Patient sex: M
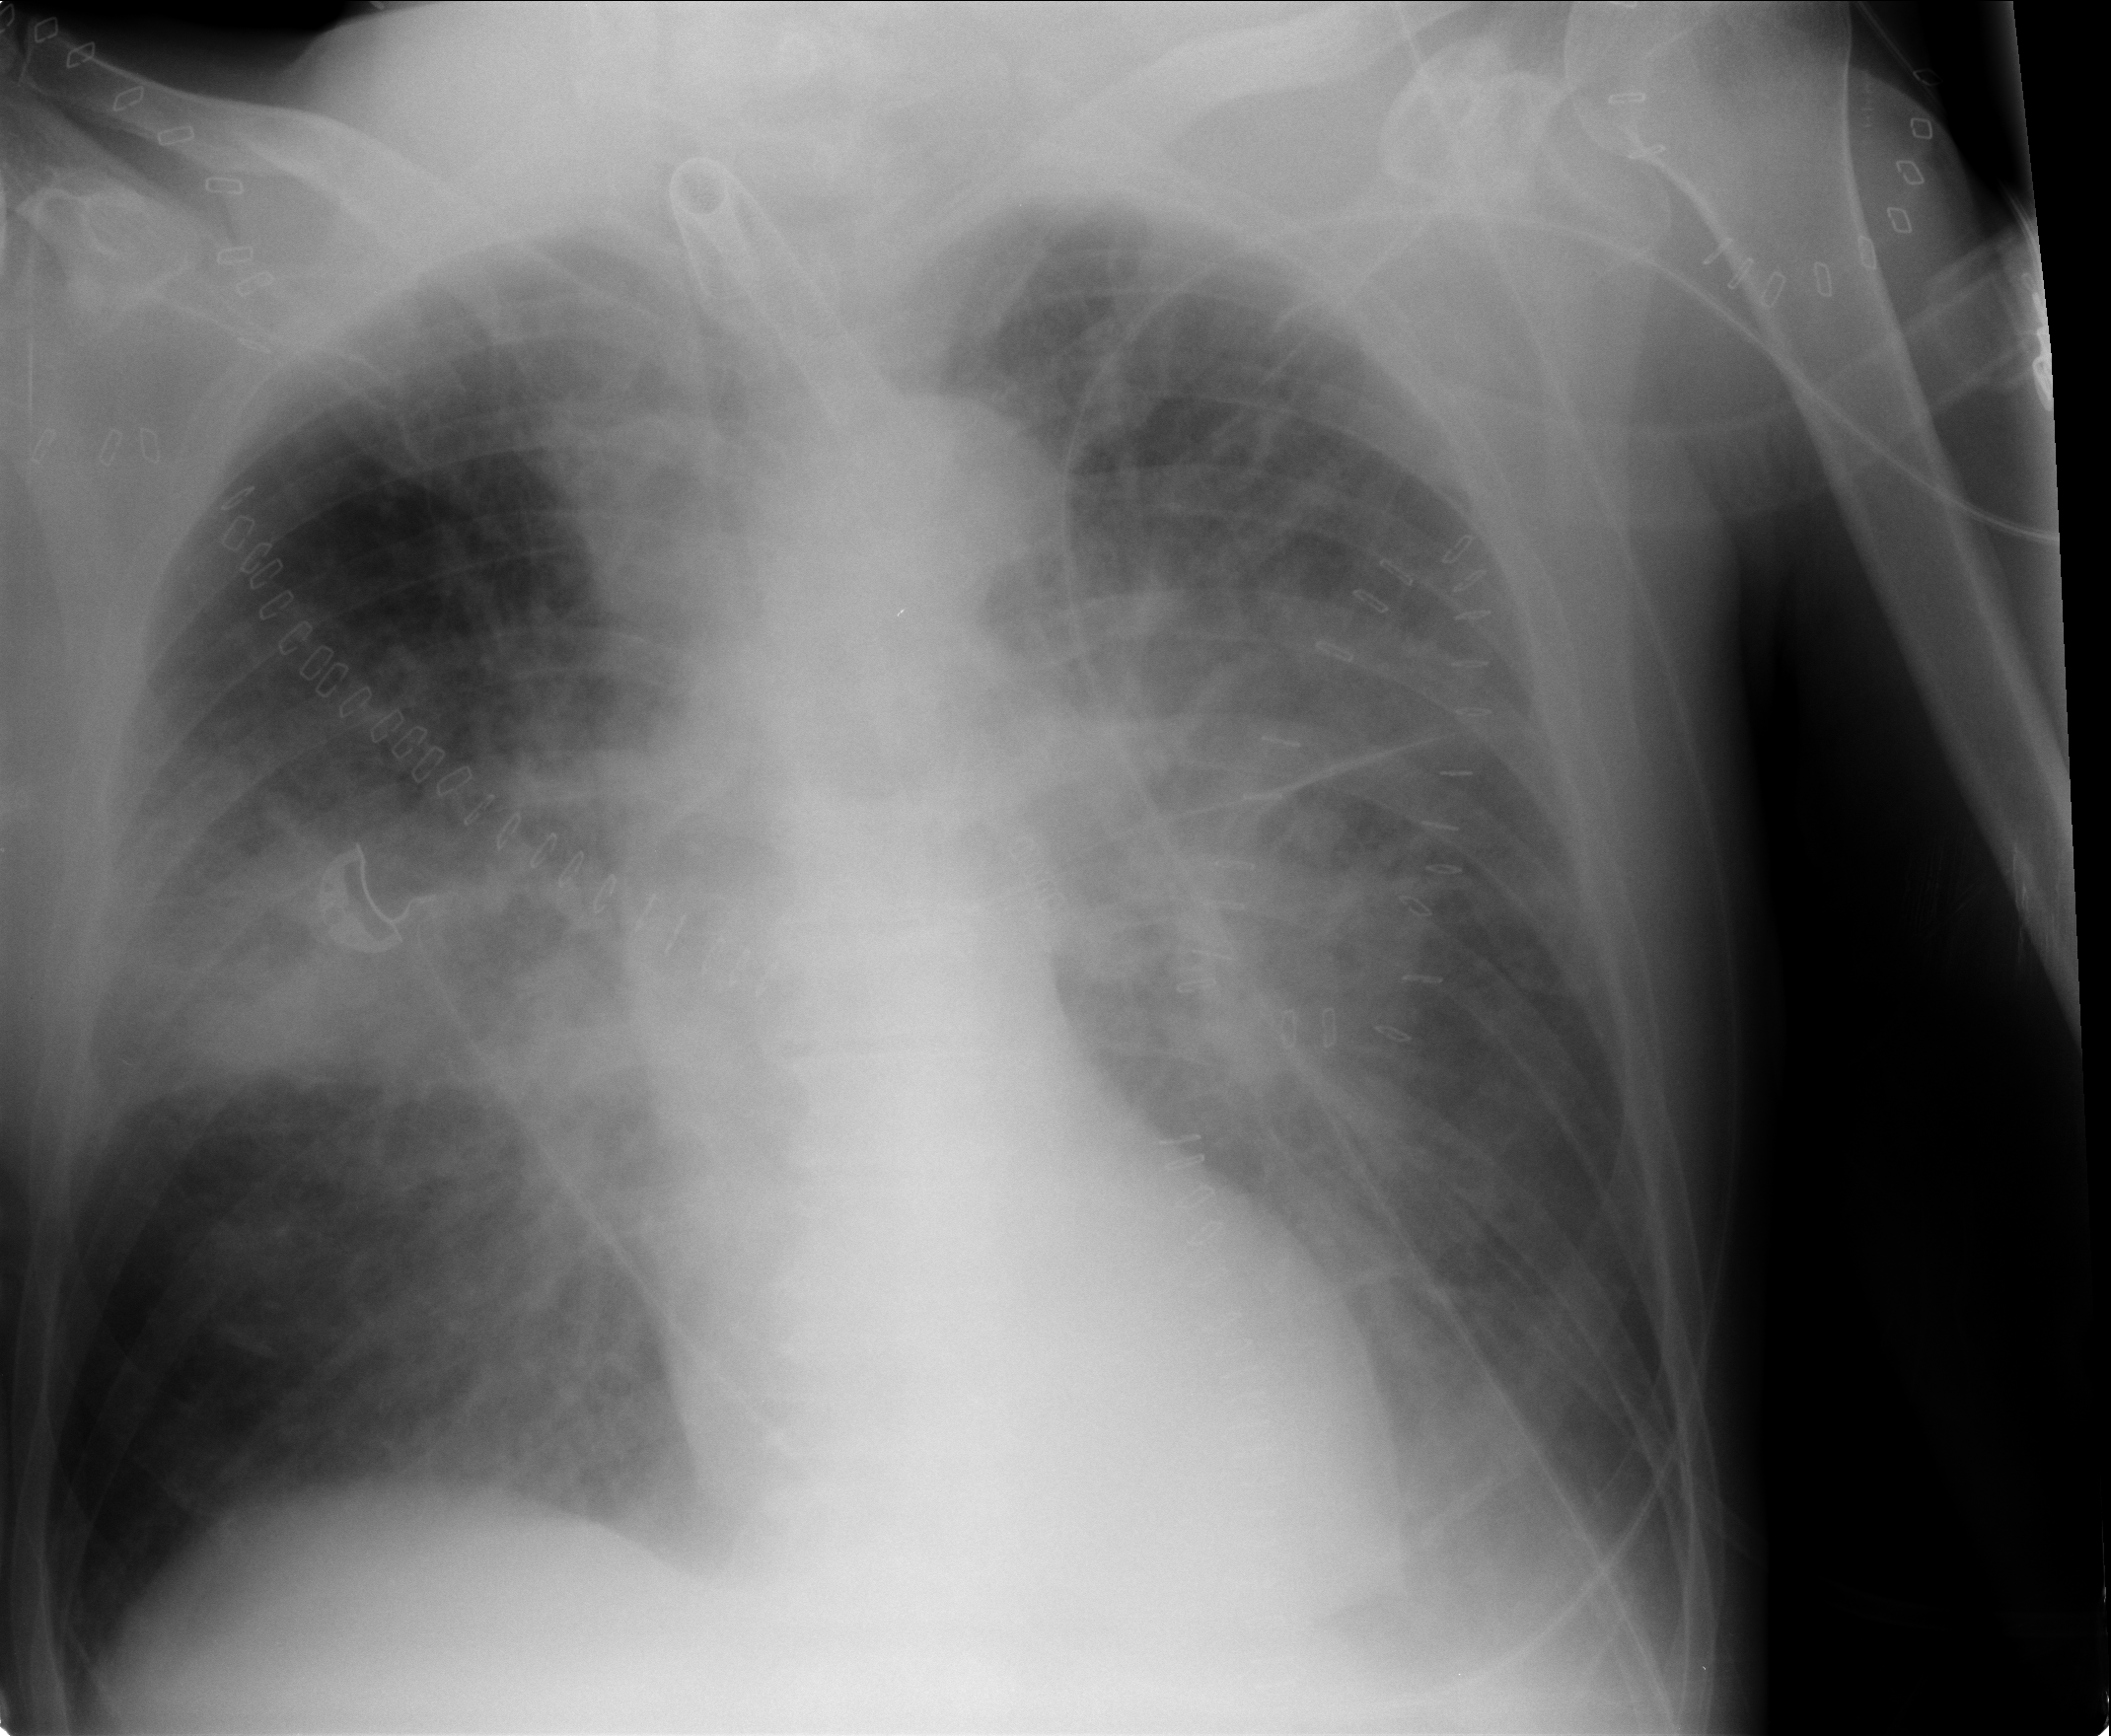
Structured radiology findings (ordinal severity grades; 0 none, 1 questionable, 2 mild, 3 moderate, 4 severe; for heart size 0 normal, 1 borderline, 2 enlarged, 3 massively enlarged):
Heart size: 0
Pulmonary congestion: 0
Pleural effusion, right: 0
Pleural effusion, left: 2
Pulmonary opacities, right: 3
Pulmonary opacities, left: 3
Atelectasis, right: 2
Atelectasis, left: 2